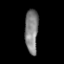
Tissue: lung
Cell type: T cells
Senescence score: 0.1056
Nuclear area (px): 577
Mean DAPI intensity: 128.381